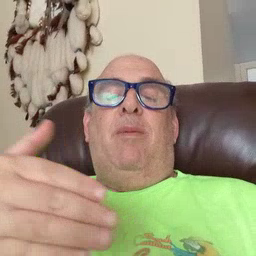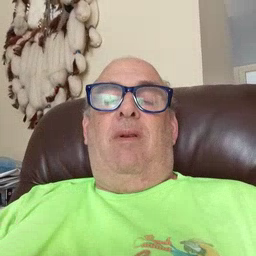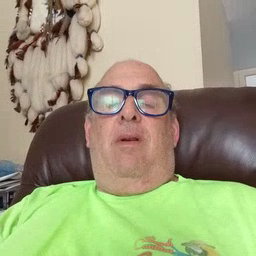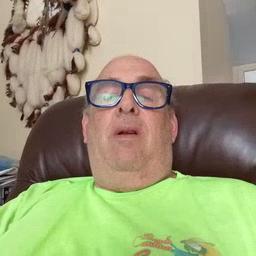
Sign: kitty